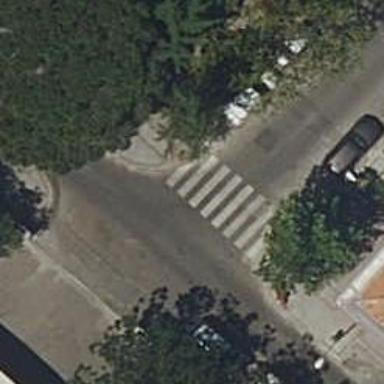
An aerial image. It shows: Zebra crossing on the road.